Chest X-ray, PA view. Patient: 62 years old, sex F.
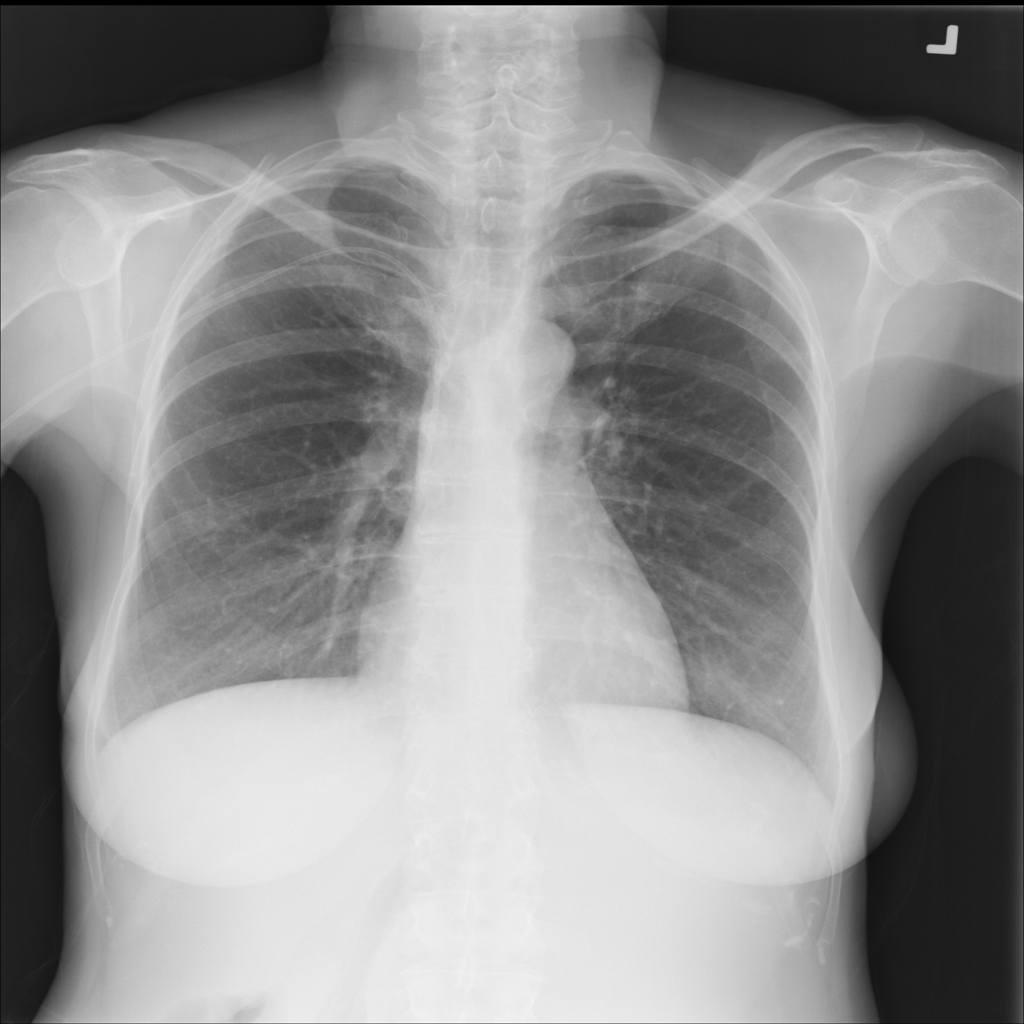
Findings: No Finding